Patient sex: M
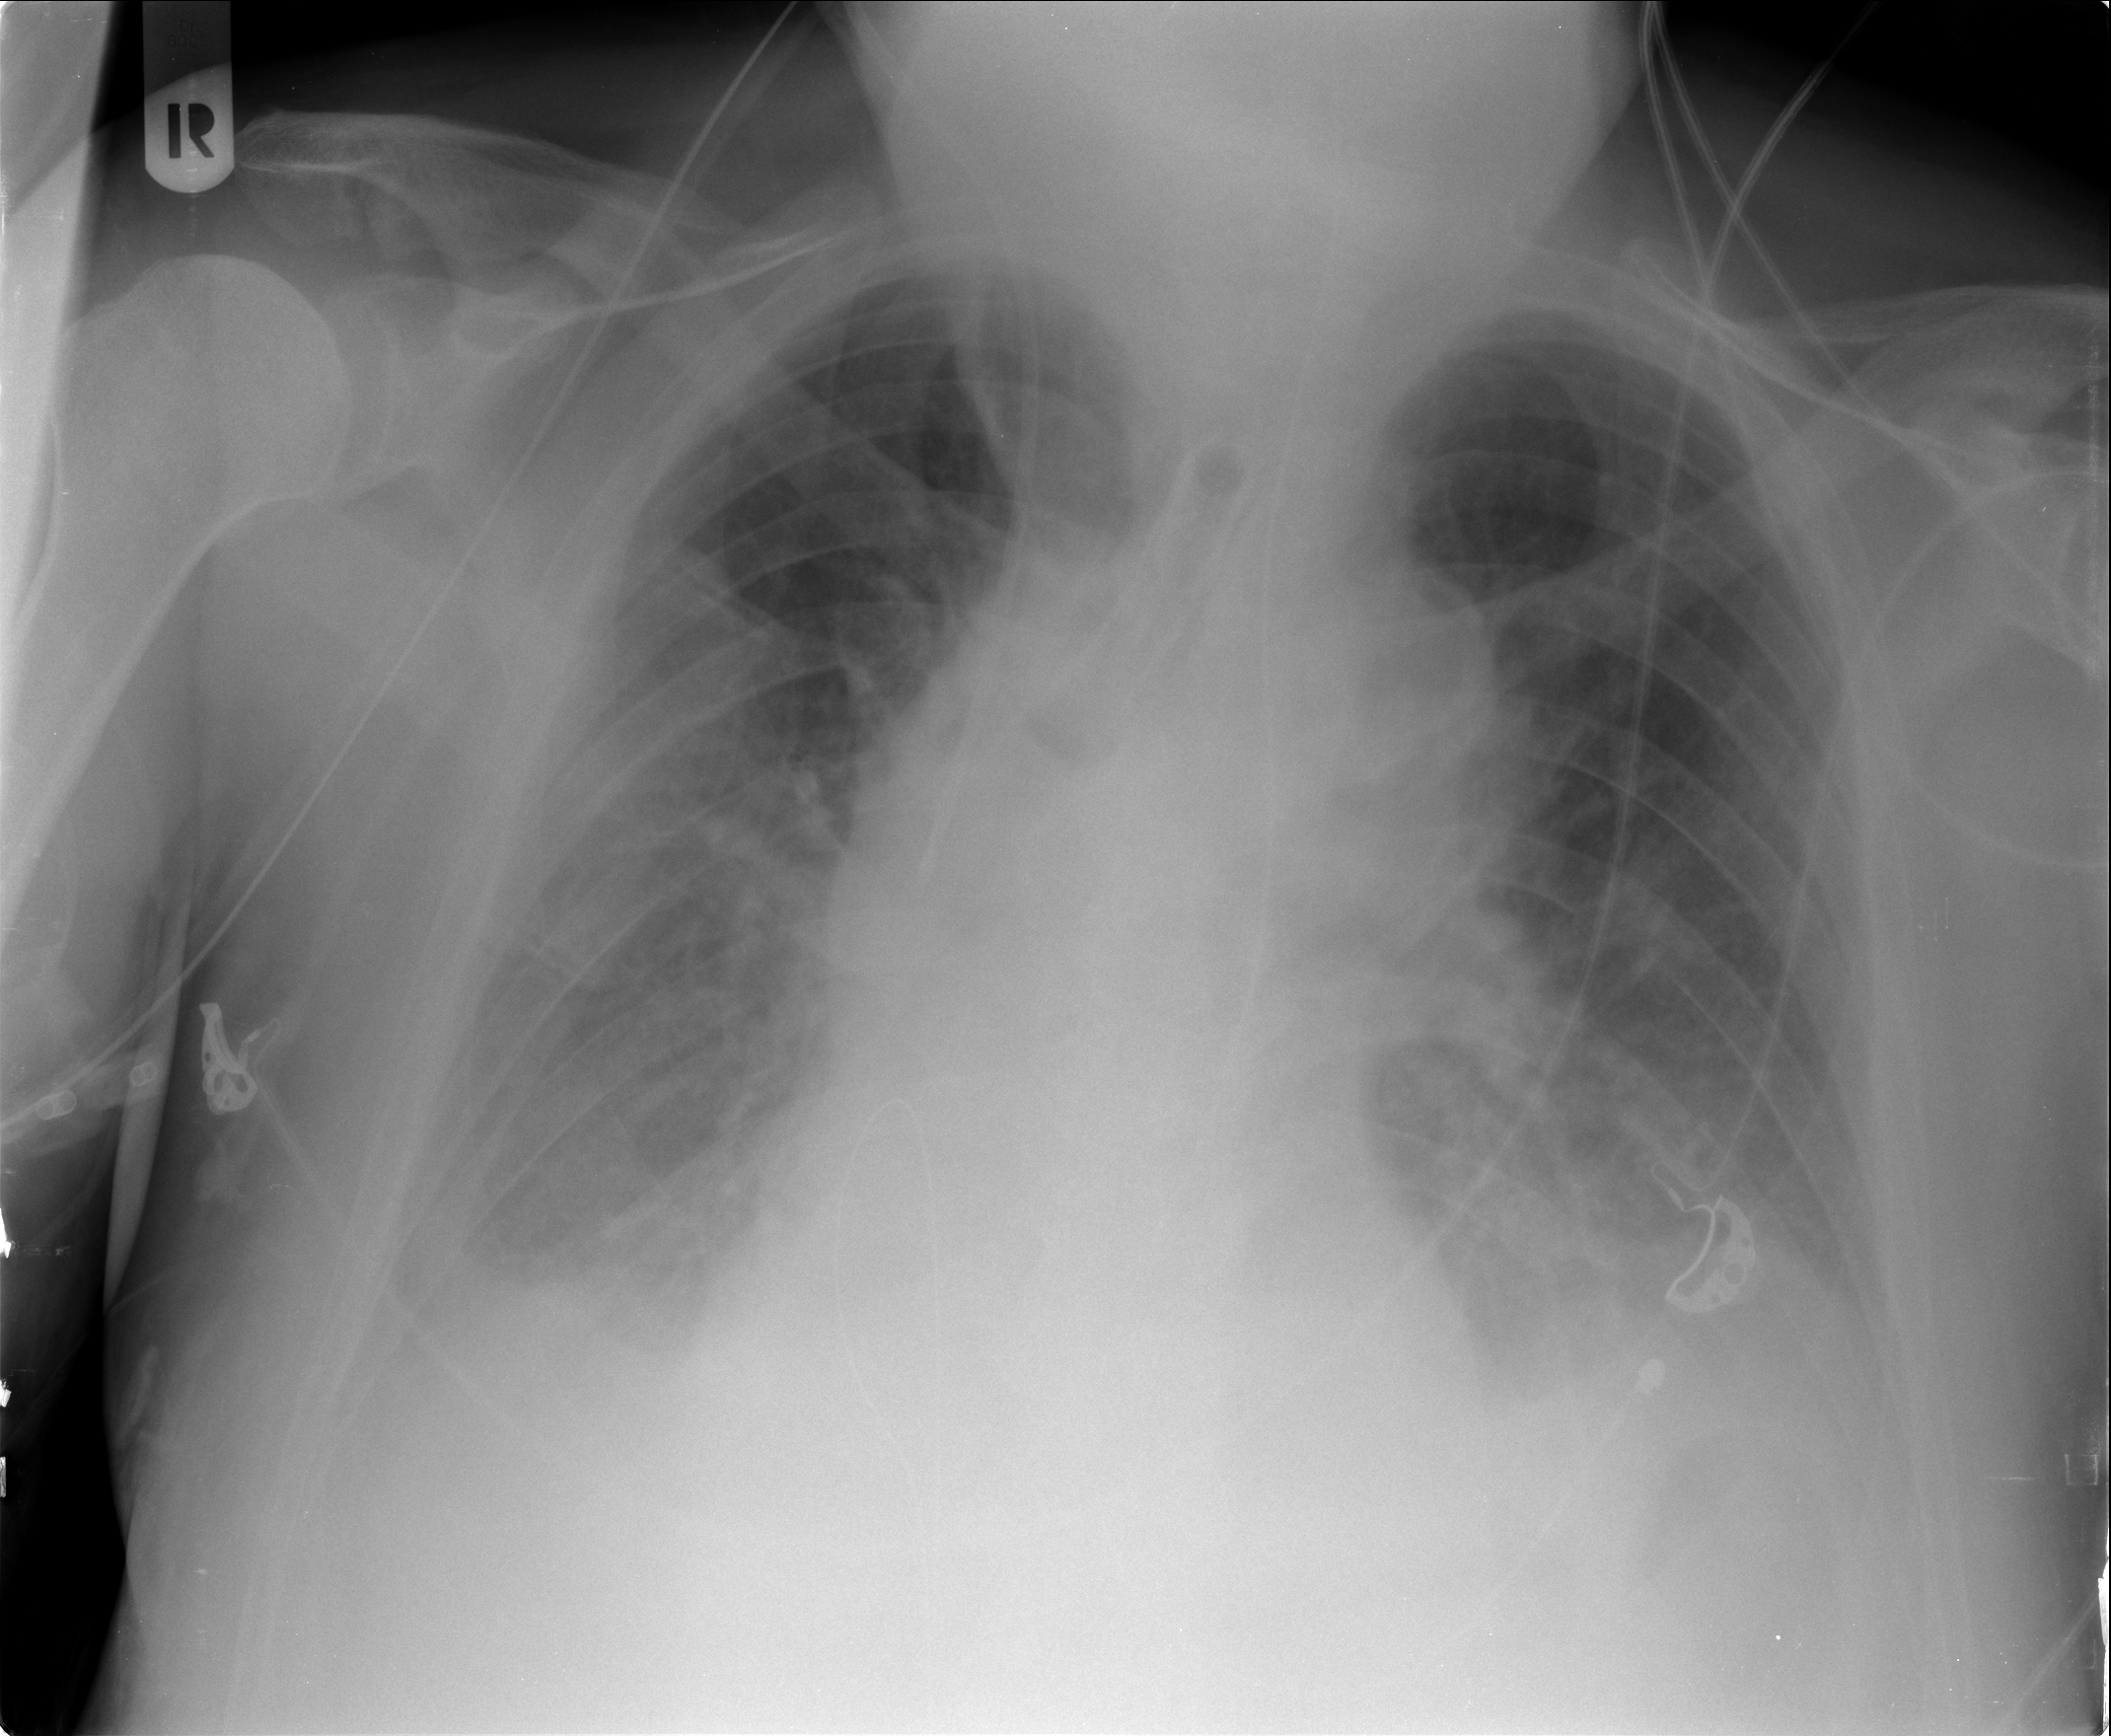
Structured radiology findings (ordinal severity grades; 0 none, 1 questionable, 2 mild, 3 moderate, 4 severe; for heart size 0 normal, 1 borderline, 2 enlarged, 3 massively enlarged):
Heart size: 1
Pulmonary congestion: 1
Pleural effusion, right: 2
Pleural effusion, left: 2
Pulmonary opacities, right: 0
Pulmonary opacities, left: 0
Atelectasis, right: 2
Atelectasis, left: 2